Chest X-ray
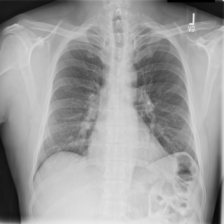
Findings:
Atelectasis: negative
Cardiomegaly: negative
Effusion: negative
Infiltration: negative
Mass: negative
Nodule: negative
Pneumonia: negative
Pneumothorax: negative
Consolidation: negative
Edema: negative
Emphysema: negative
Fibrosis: negative
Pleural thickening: negative
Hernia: negative